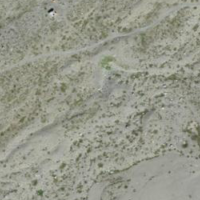
EUNIS habitat code: 48
Species observed at this site:
Salix retusa
Aster alpinus